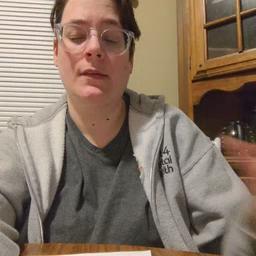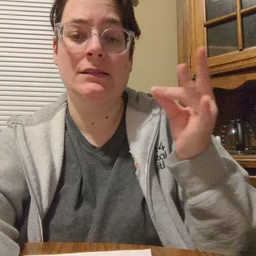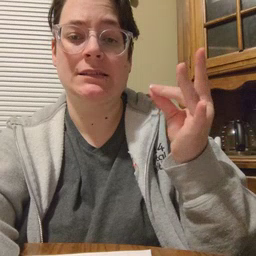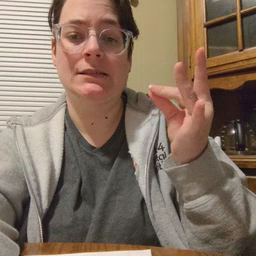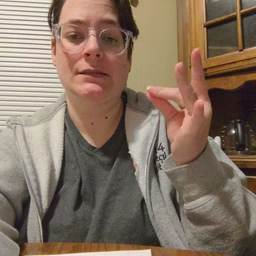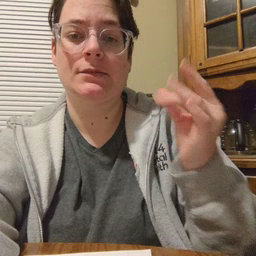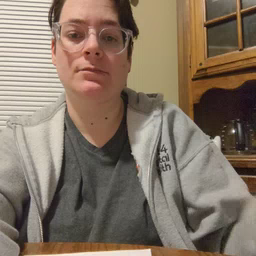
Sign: sticky